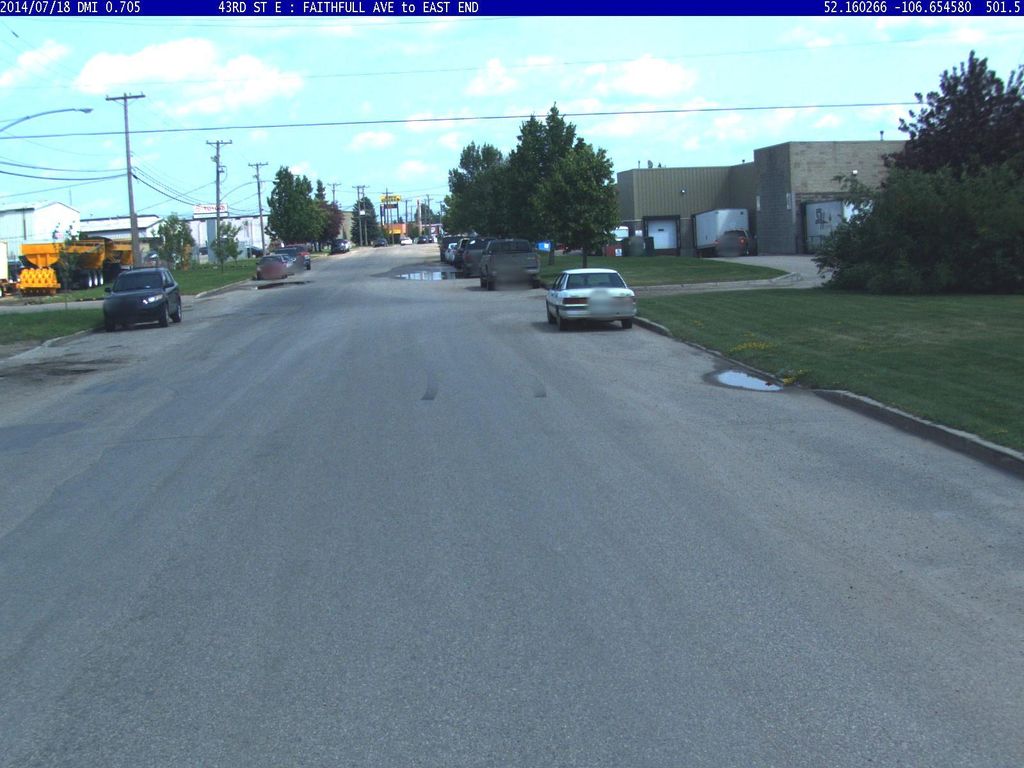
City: saskatoon